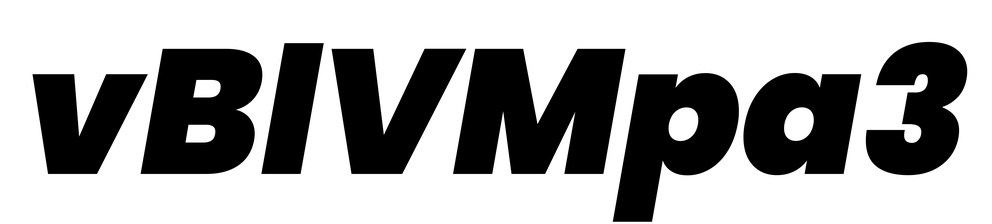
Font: Poppins-BlackItalic